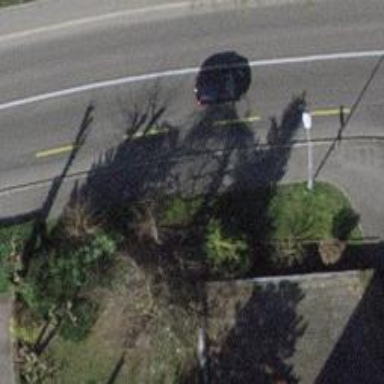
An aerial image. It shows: Asphalt sidewalk.